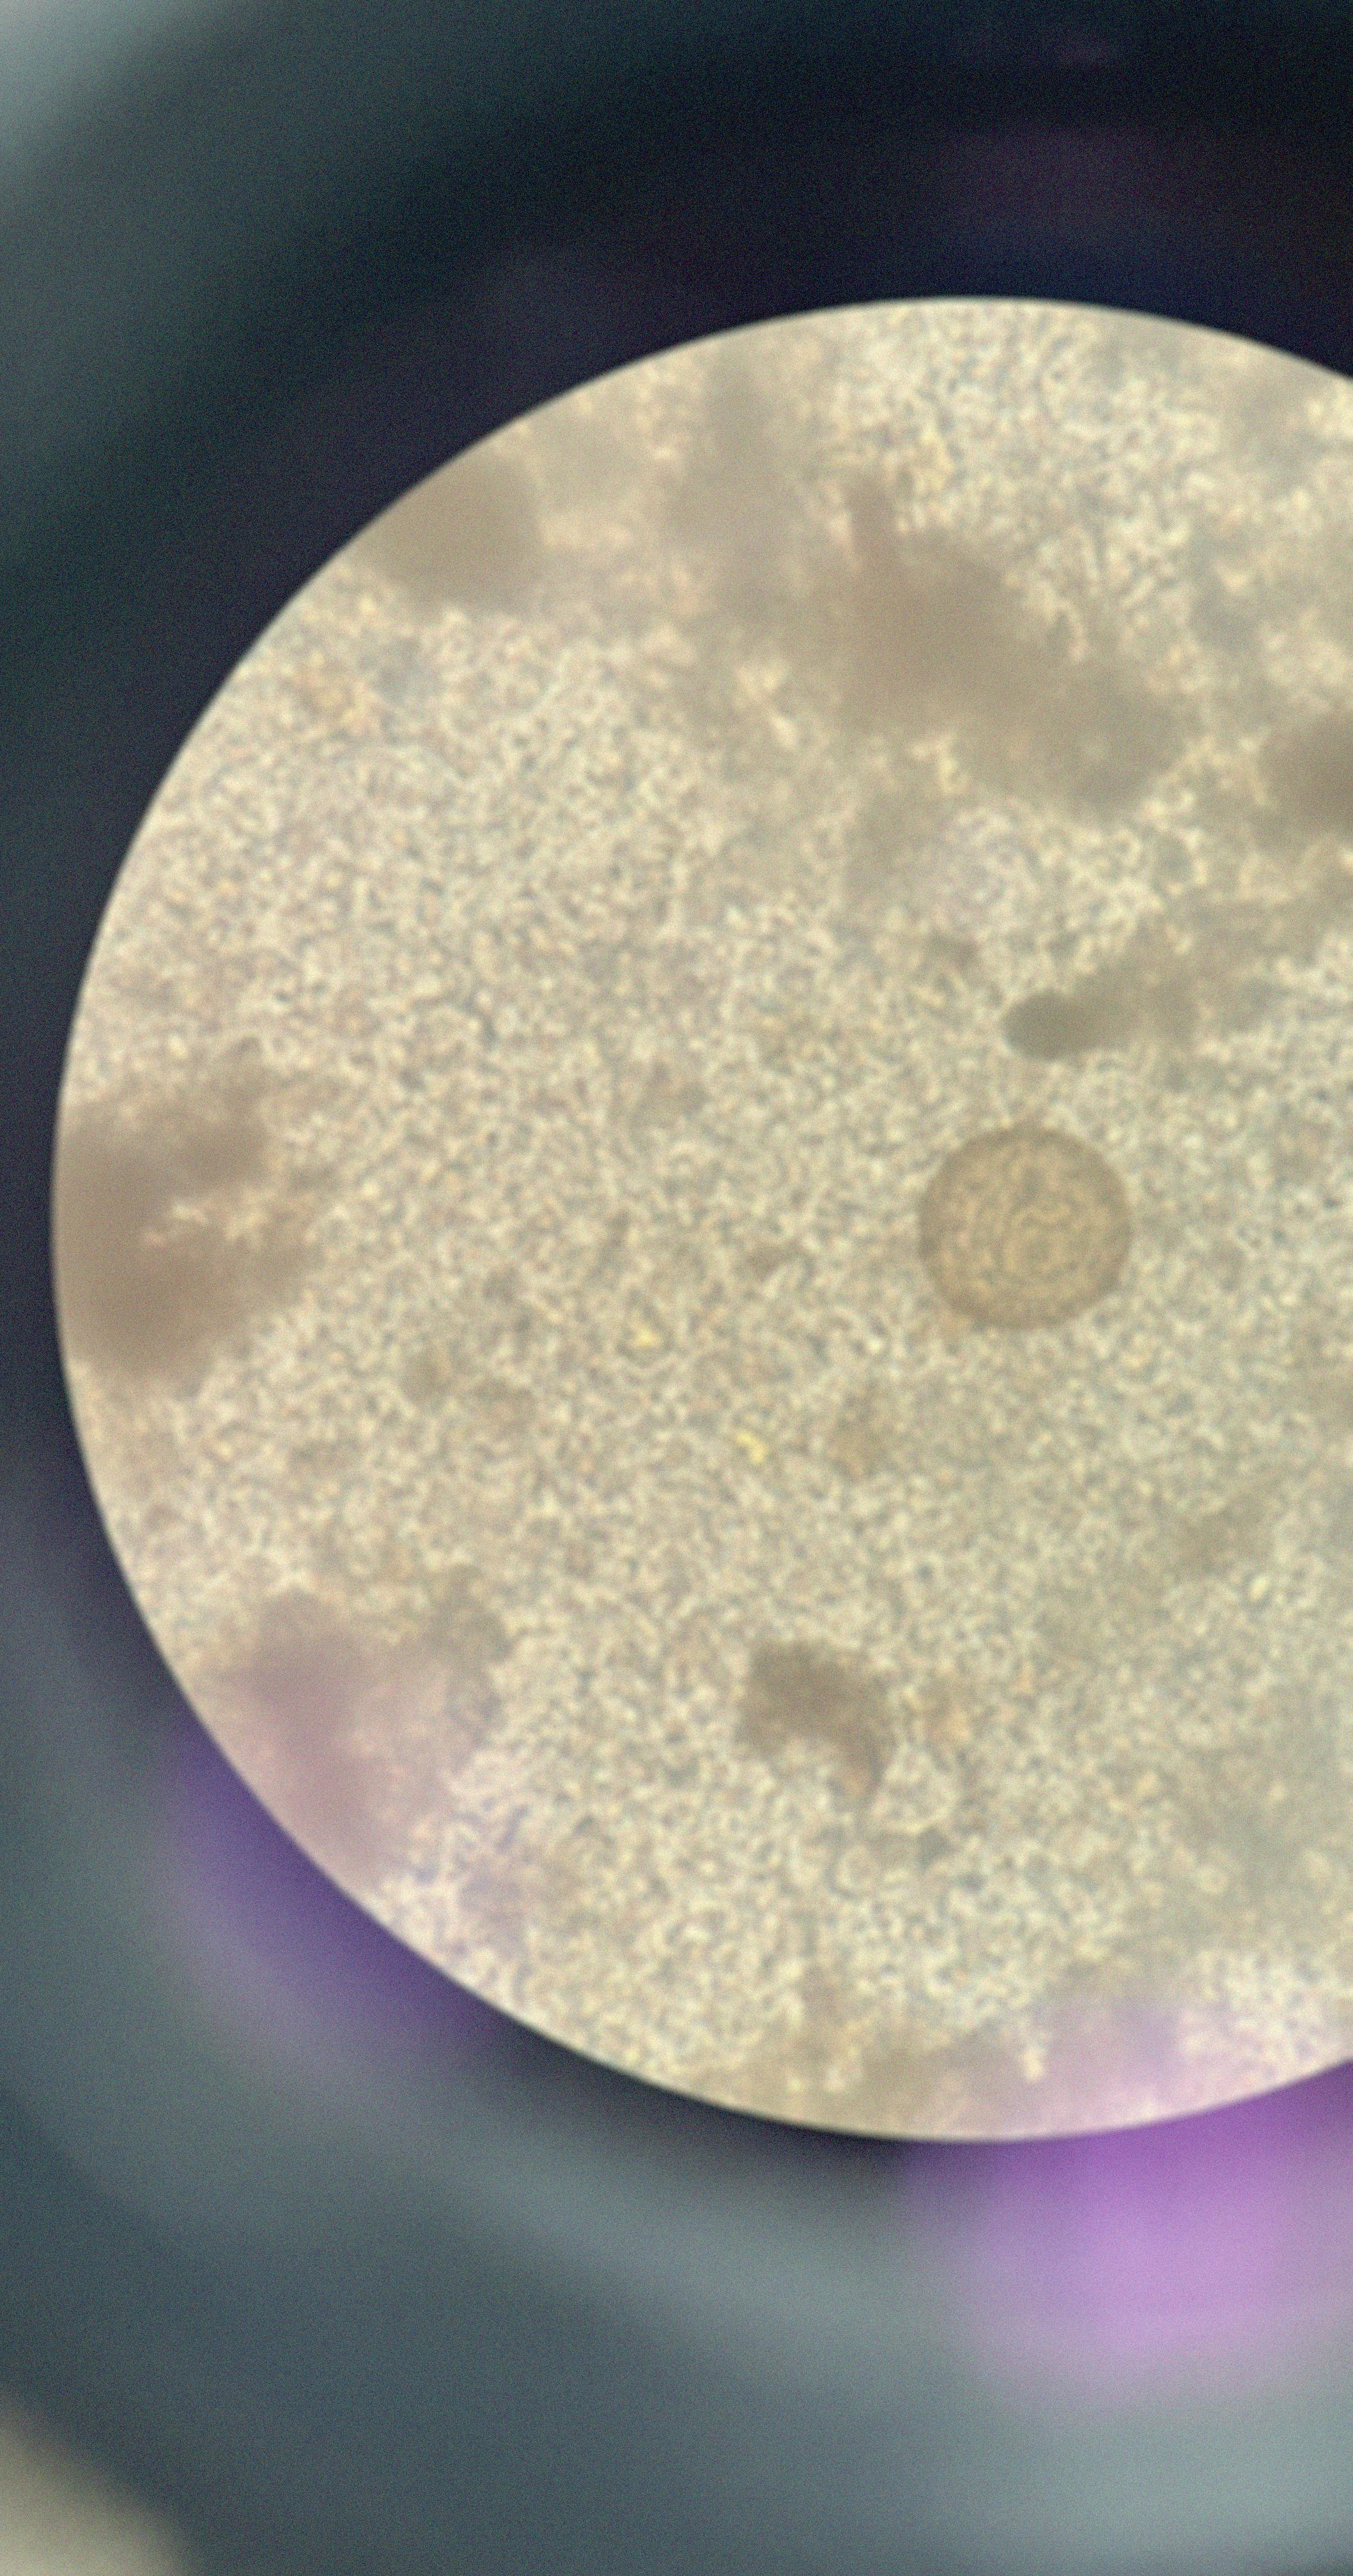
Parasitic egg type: Hymenolepis diminuta